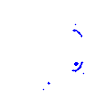
Particle: proton